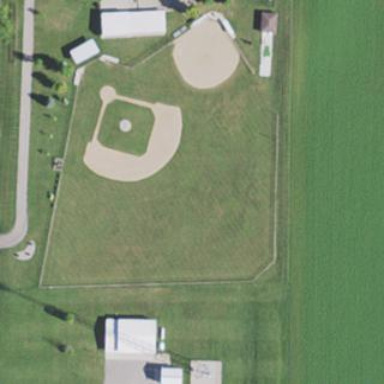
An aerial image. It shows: Baseball pitch for leisure land activities.